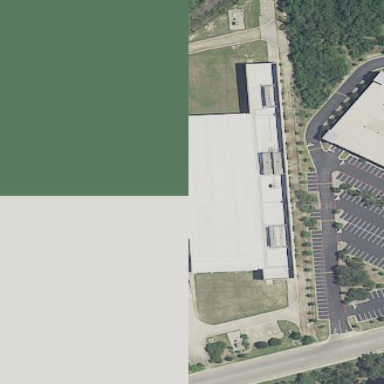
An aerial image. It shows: Data center building.